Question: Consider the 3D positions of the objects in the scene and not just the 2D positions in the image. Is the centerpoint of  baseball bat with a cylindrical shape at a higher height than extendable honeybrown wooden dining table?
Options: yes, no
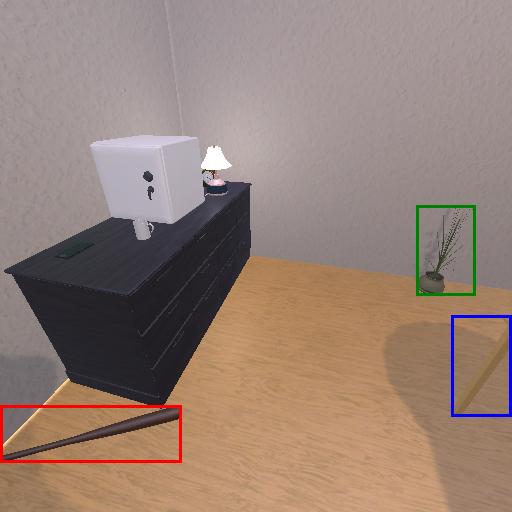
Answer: yes